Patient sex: M
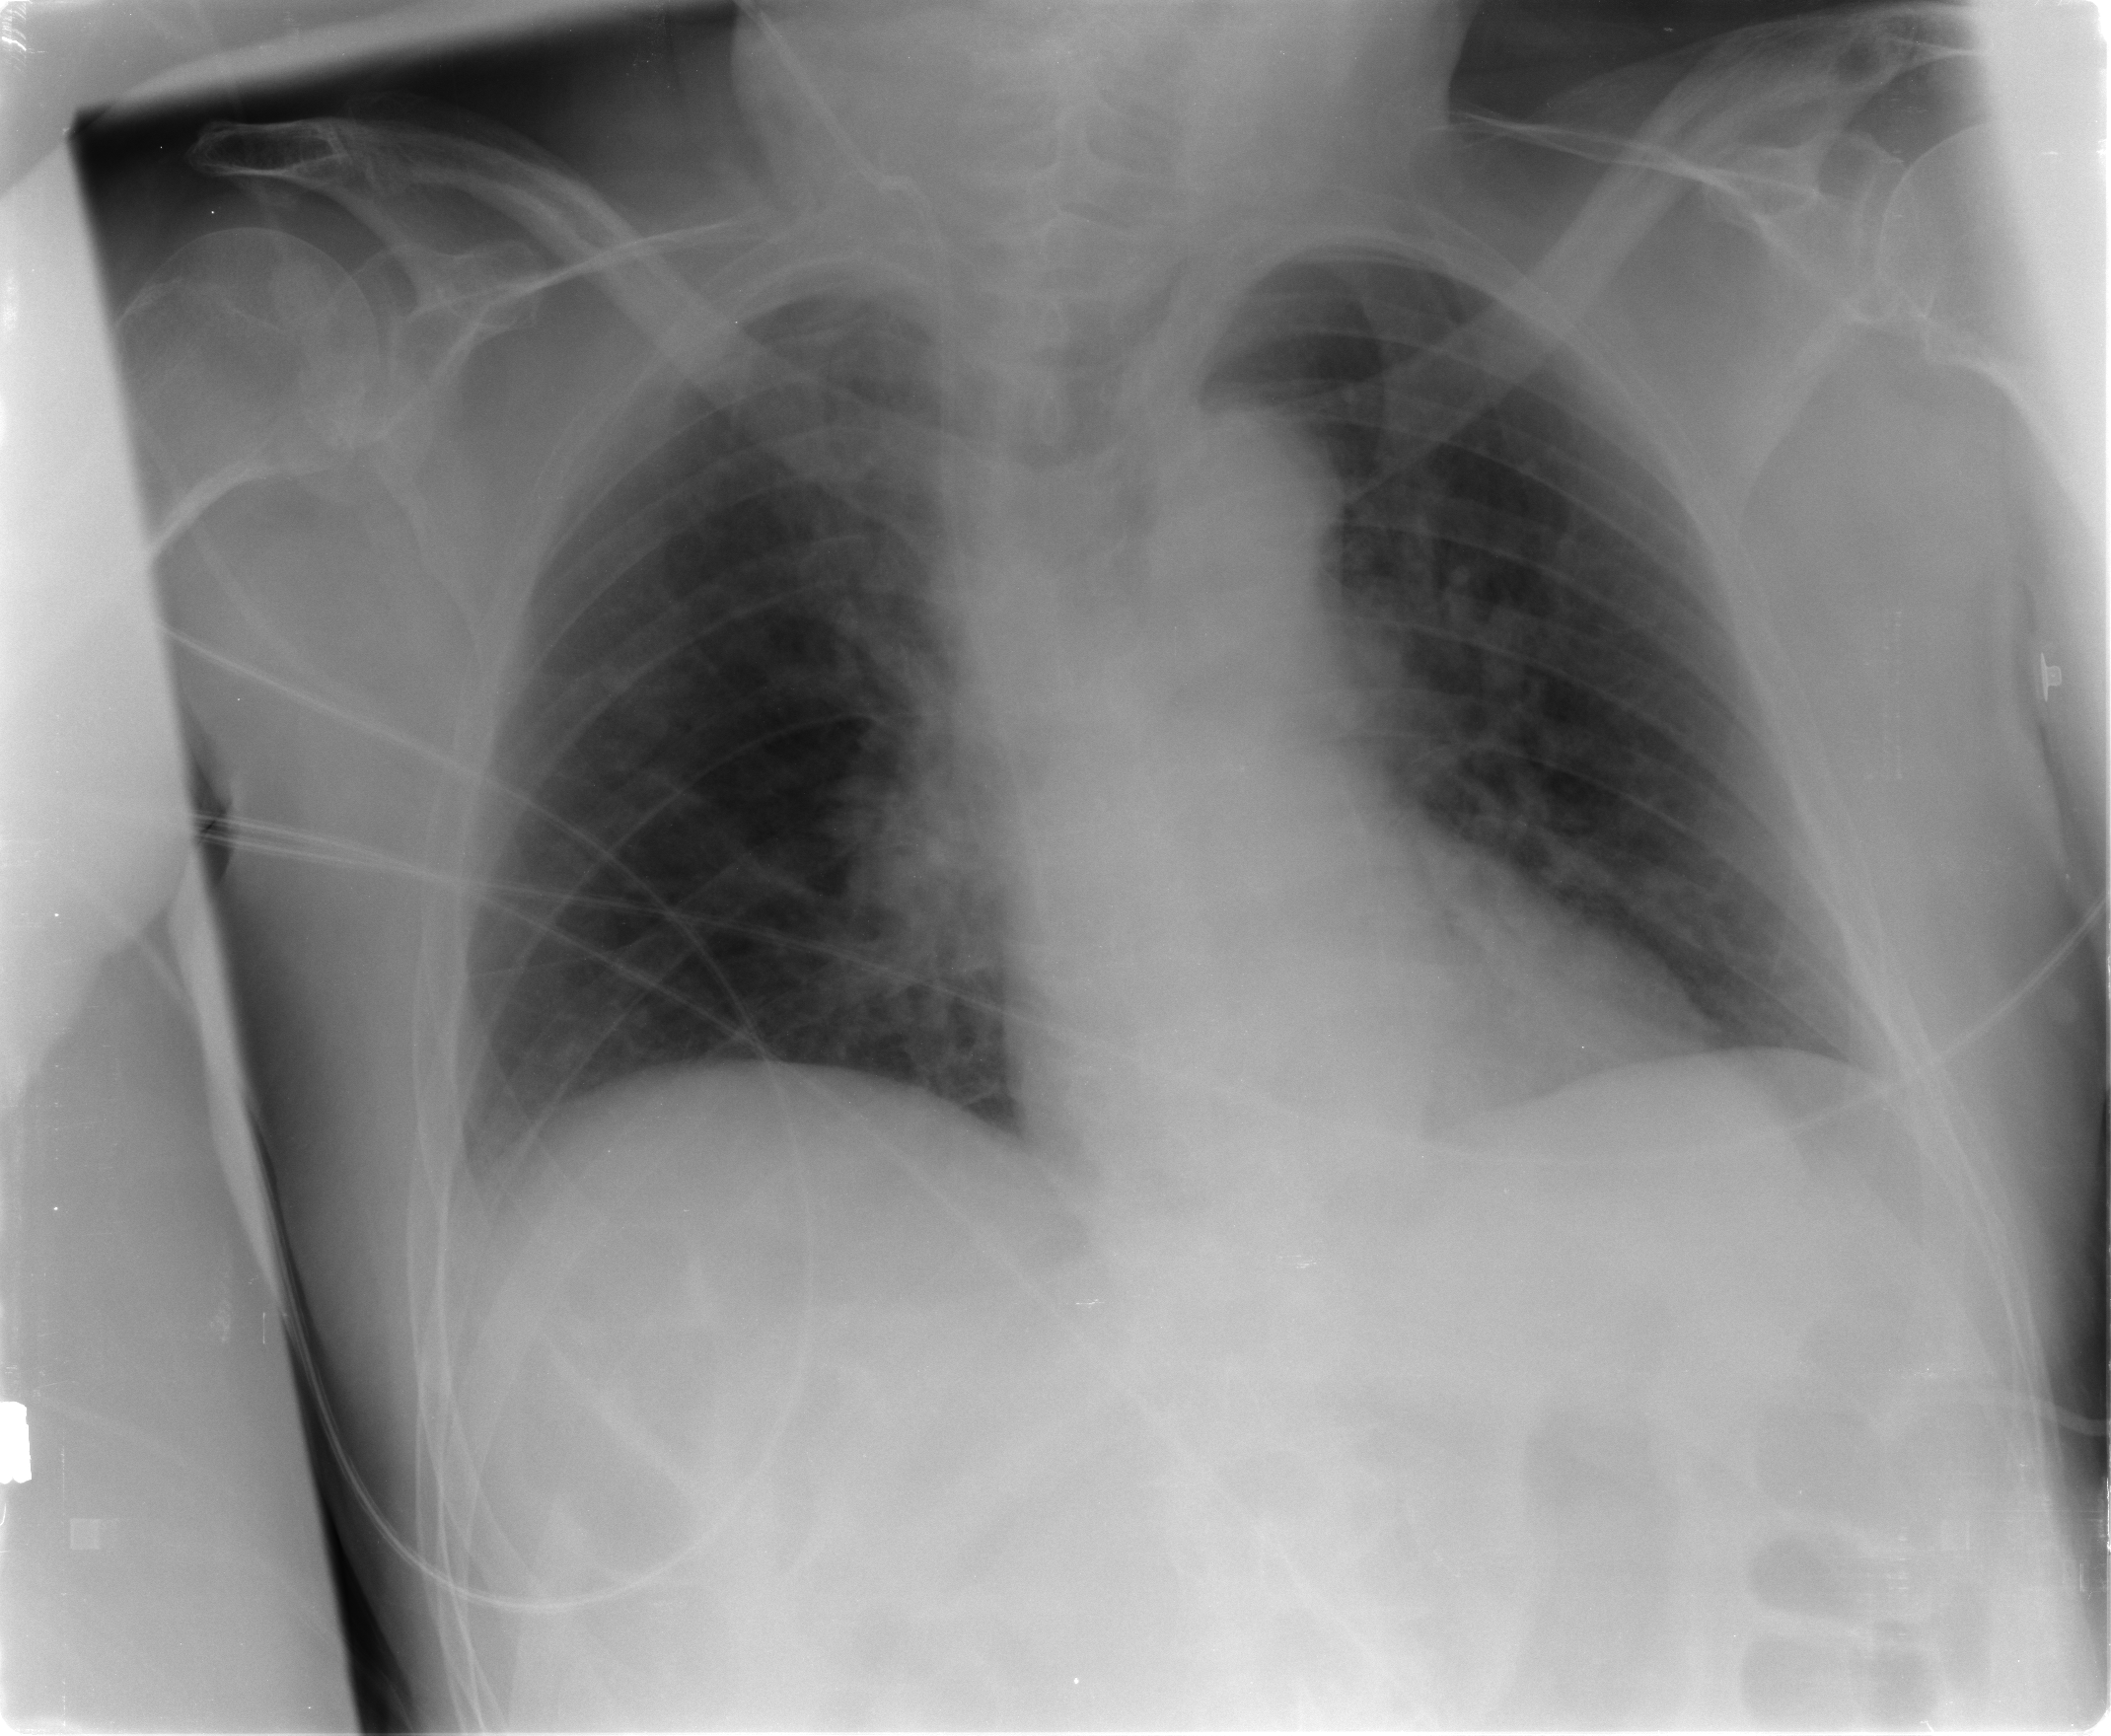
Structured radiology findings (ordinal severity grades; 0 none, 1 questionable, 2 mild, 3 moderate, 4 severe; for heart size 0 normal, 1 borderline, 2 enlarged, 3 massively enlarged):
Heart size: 0
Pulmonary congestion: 1
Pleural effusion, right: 0
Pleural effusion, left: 0
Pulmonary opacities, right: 0
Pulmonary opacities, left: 0
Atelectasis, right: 1
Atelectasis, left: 1